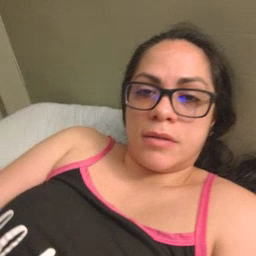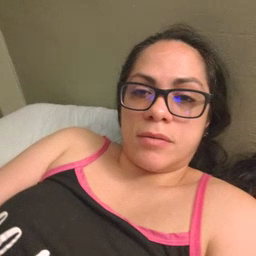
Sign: make